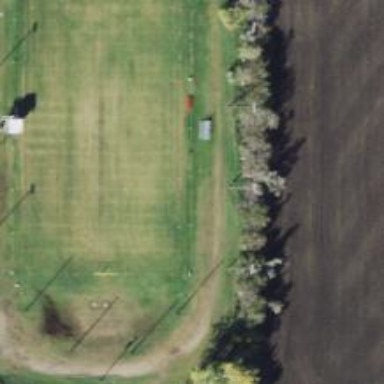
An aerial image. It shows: American football pitch for leisure and sport activities.